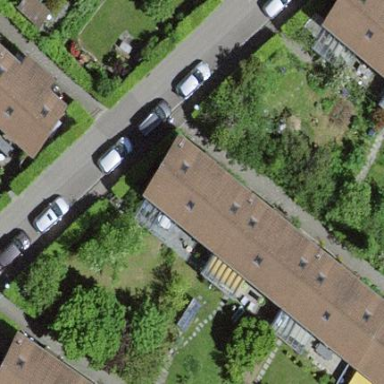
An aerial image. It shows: Terrace building.